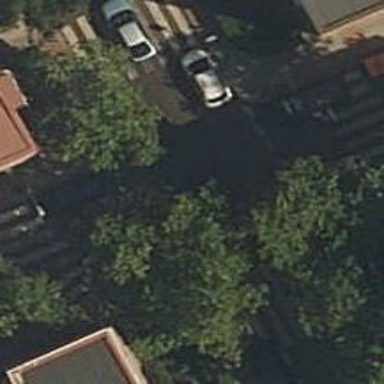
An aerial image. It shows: Residential road with asphalt surface. There are sidewalks on both sides made of paving stones.